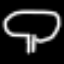
Label: mushroom